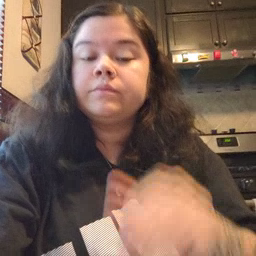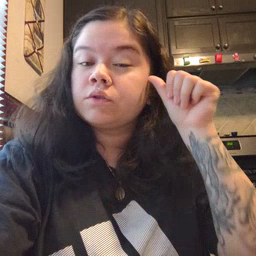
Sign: yesterday